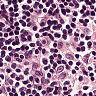
Metastatic tissue present: no